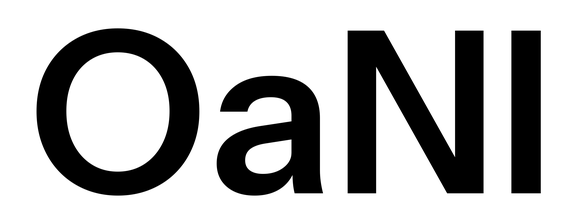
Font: InstrumentSans_SemiBold